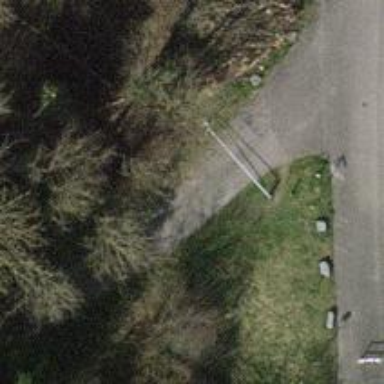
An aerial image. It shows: Swing gate.